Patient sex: F
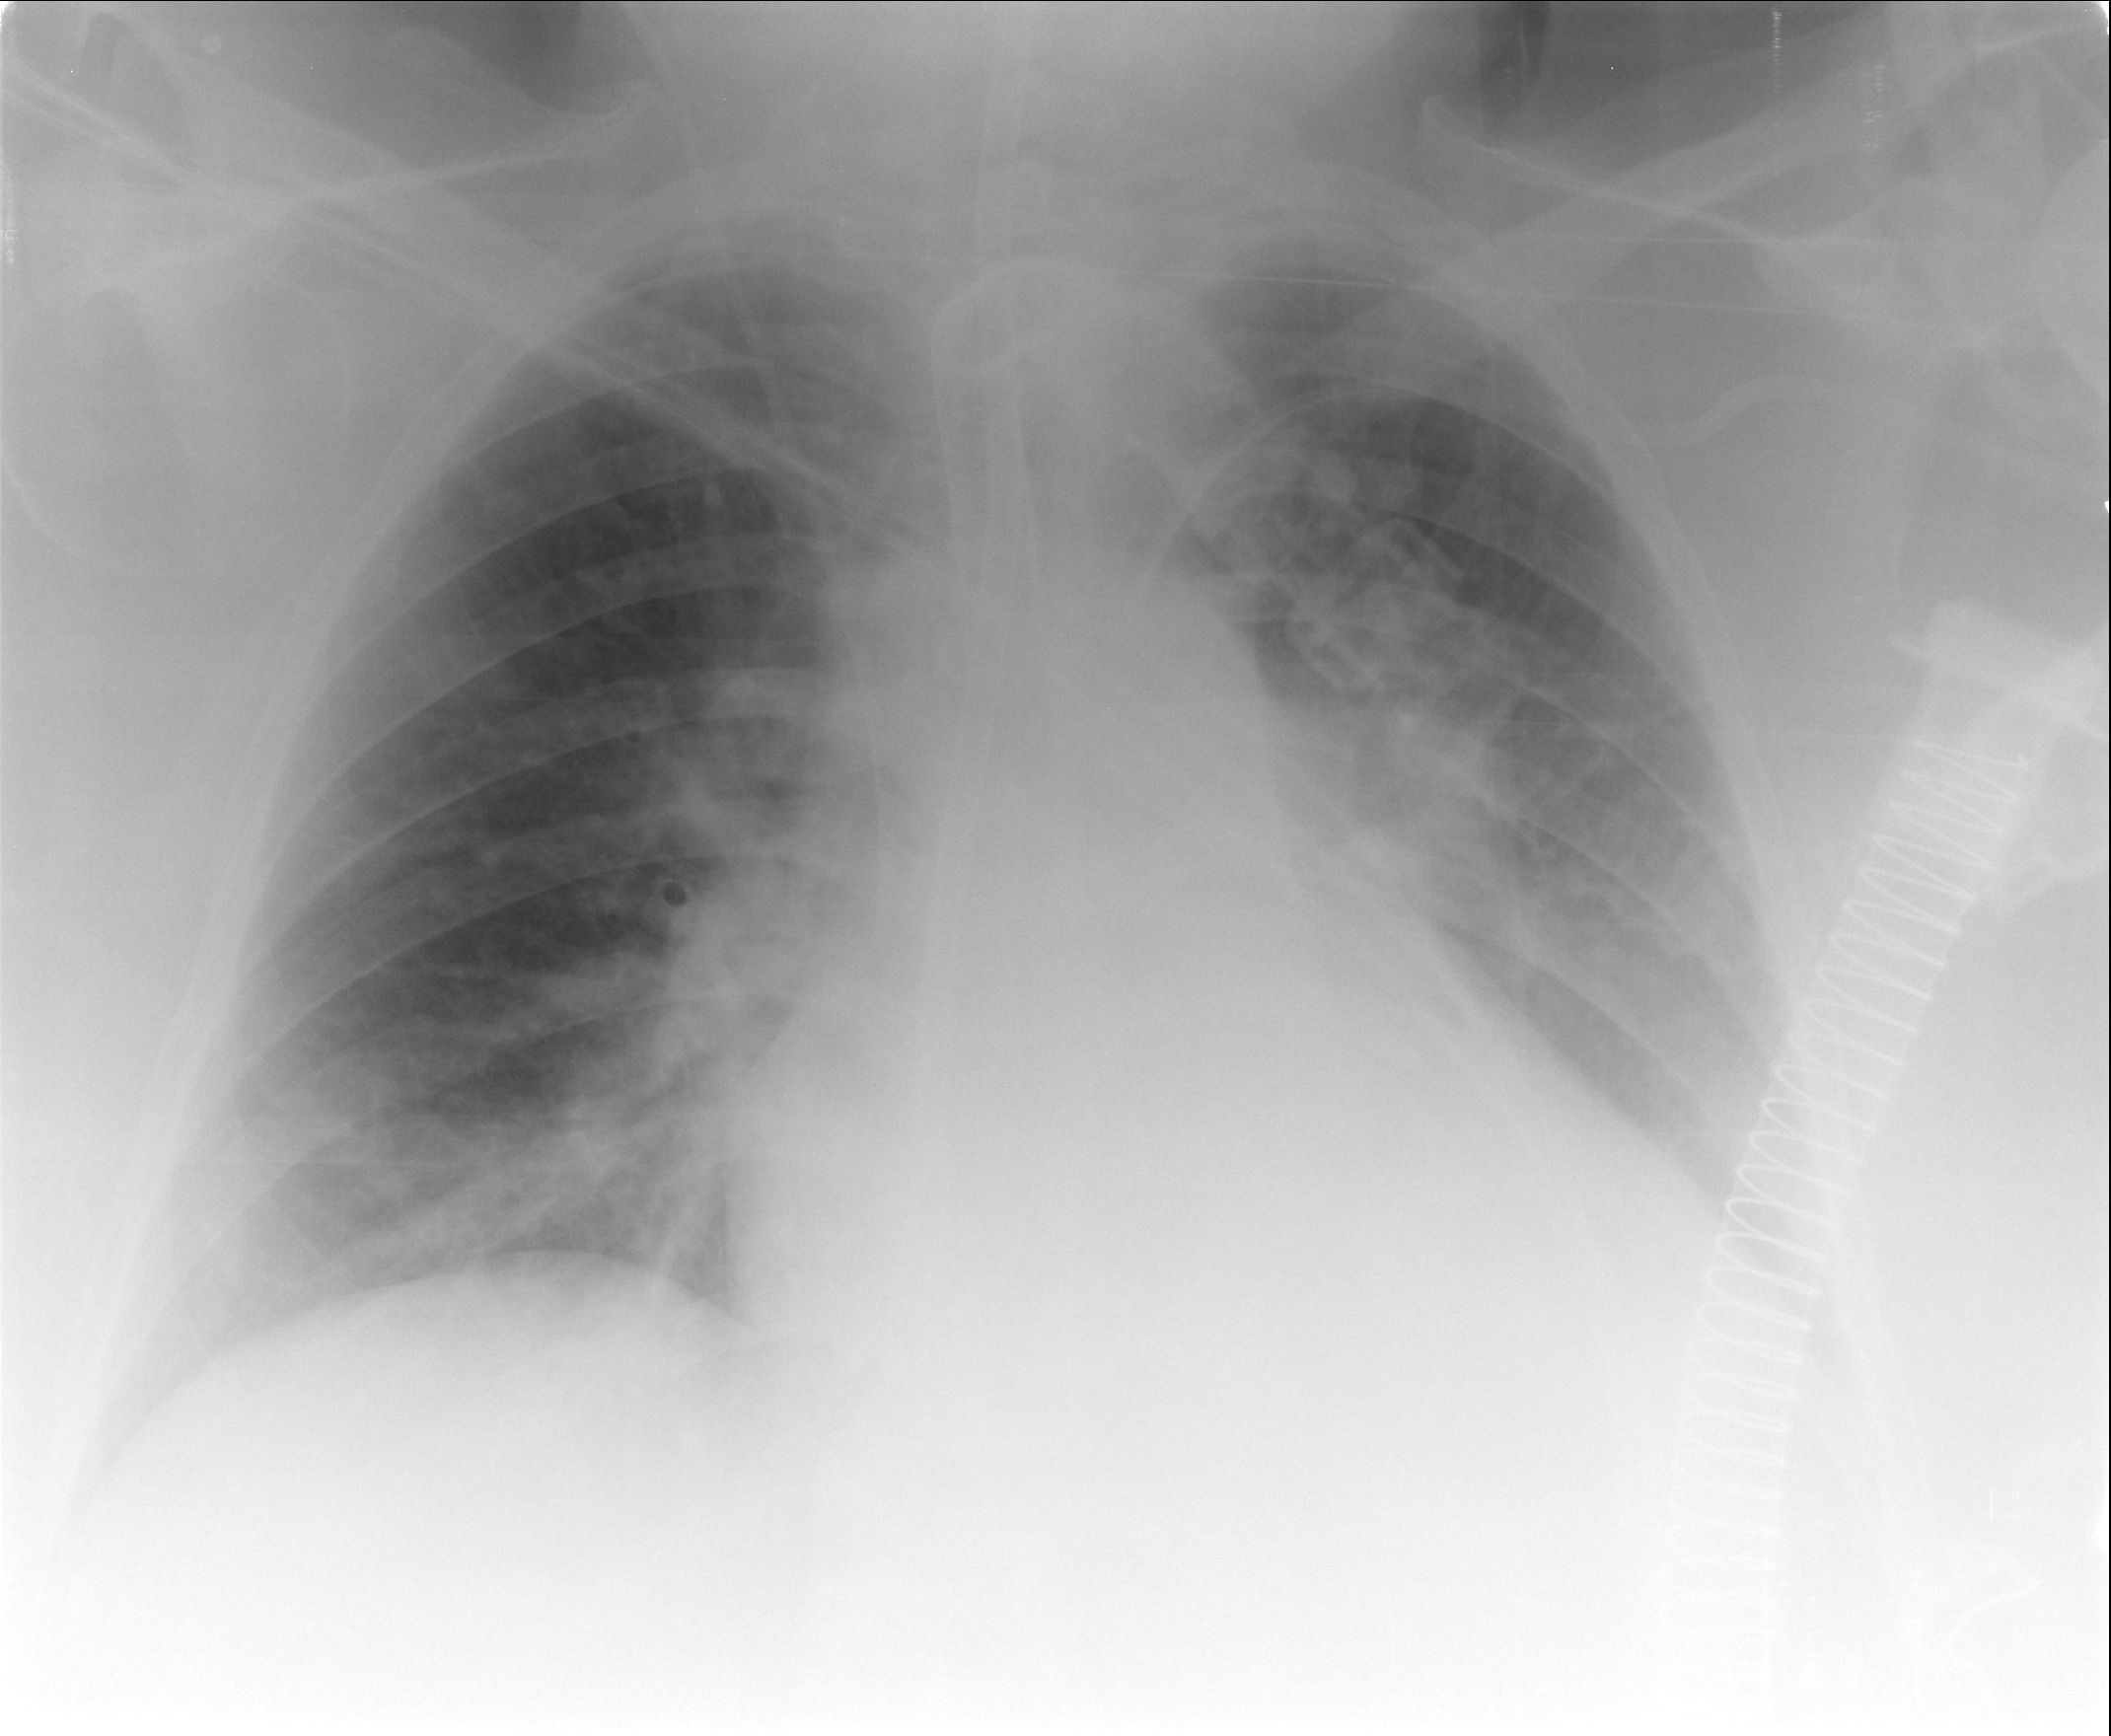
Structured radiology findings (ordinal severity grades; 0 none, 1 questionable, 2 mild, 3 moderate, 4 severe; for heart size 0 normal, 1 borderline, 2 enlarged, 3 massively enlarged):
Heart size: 2
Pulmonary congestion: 2
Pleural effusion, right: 1
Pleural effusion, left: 1
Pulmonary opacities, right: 1
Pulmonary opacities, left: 0
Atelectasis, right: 2
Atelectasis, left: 2